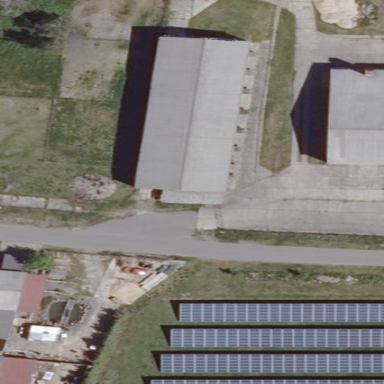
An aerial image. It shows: Farm auxiliary building.